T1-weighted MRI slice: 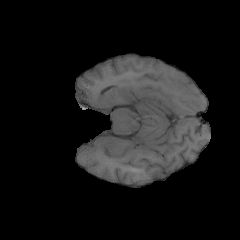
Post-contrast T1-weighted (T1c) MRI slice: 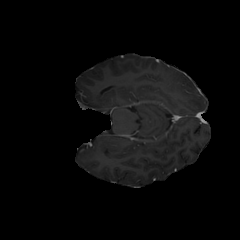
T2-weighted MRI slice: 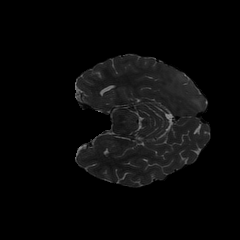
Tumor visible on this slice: yes